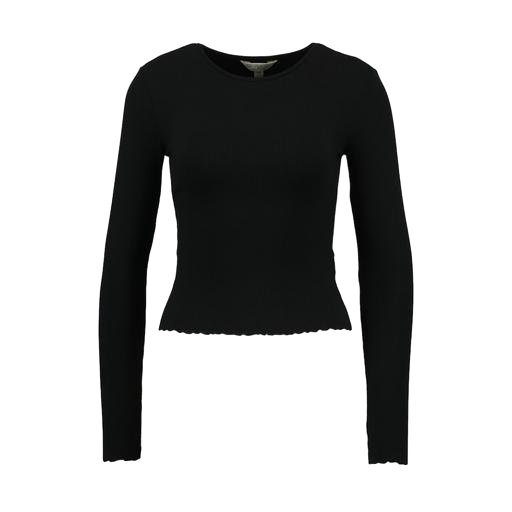
black long-sleeved top, black long-sleeve crop top, black henley long-sleeved ribbed-jersey top, white background